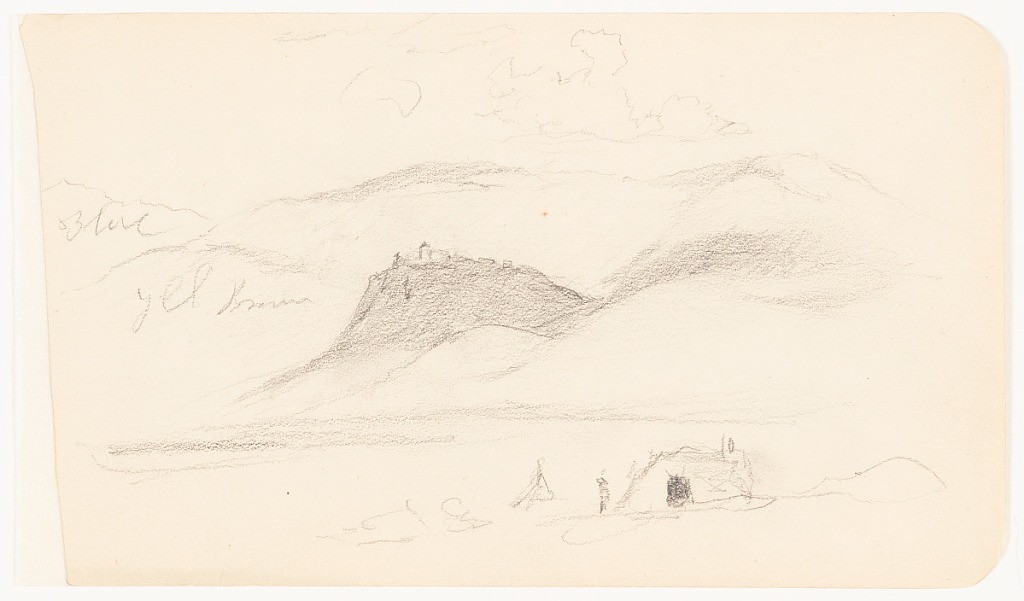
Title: Mountains and a Hut, Mexico
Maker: Frederic Edwin Church, American, 1826–1900
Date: February–April 1889
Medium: Graphite on off-white wove paper; verso: graphite
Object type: Drawing
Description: Landscape and architecture sketch showing a view of a hut in the mountainous terrain of Mexico. In the foreground at right, a kind of domed, earthen hut is shown with a dark entryway facing us. A figure stands beside it at left while other indistinct objects are visible around it. Across a flat and partially shadowed plain that comprises the middle distance, an immense, bulging mountain range stretches across the horizon. At center, a large structure, perhaps a castle, monastery, or church, is perched atop one of the foremost prominences as it is cast in dark shadow by a group of puffy clouds above. Behind it, the range ascends to a rolling and partially darkened ridge.

Verso: Landscape sketch showing a partial view of a mountain range in Mexico, at upper right. Likely a small fragment of a larger panoramic view.